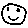
Label: smiley face